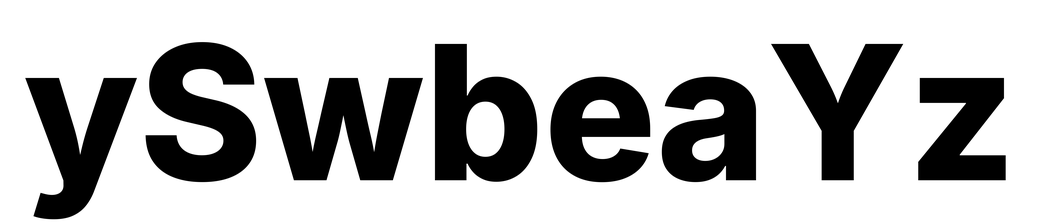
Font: Inter_ExtraBold